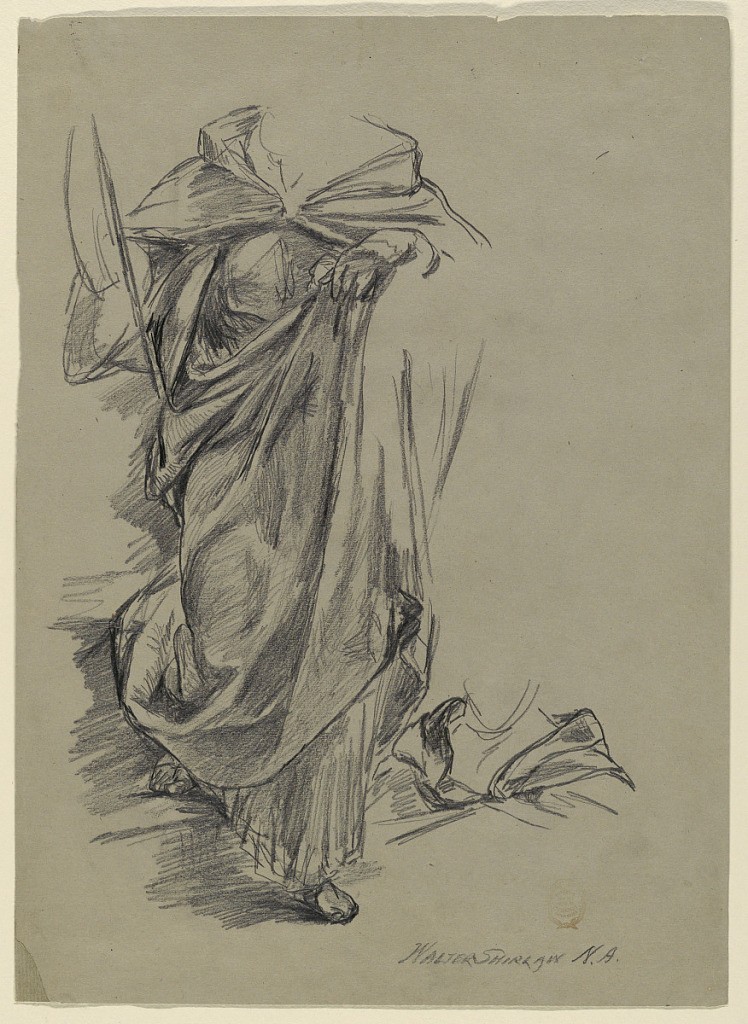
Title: Study of Drapery
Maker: Walter Shirlaw, American, b. Scotland, 1838–1909
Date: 1875–80
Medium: Graphite on grey wove paper
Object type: Drawing
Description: A figure is shown stepping down from a ledge or step. The right arm is bare and holds a staff upward. The left hand holds the front of the garment. Below, at right, a study of the drapery around the bust, where the cloak fastens at the neck.